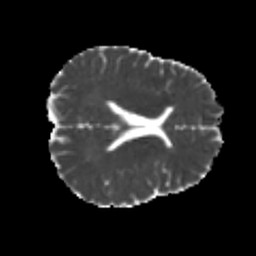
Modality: MD
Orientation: axial
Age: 25
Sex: male
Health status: healthy
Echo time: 0.074 s